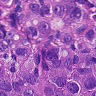
Metastatic tissue present: yes